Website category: jobs
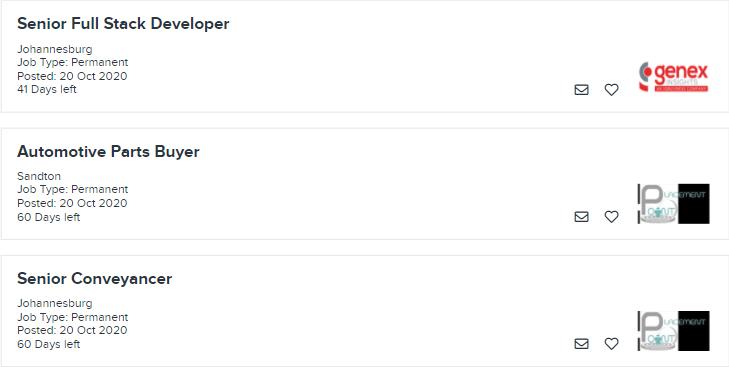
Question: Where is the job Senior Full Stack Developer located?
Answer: Johannesburg

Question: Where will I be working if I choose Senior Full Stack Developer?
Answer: Johannesburg

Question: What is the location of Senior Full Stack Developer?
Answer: Johannesburg

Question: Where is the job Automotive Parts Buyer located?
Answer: Sandton

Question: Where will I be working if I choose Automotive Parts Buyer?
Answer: Sandton

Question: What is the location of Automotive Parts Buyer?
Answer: Sandton

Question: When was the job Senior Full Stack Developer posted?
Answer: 20 Oct 2020

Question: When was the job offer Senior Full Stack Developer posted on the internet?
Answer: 20 Oct 2020

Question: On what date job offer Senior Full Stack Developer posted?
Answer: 20 Oct 2020

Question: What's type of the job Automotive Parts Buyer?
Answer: Job Type: Permanent

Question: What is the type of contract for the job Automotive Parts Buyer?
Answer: Job Type: Permanent

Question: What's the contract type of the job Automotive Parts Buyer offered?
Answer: Job Type: Permanent

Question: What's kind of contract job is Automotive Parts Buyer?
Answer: Job Type: Permanent

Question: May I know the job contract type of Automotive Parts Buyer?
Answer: Job Type: Permanent

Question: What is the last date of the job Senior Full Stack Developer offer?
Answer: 41 Days left

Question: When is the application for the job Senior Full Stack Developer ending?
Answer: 41 Days left

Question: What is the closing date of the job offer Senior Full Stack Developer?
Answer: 41 Days left

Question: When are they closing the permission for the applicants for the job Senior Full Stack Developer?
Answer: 41 Days left

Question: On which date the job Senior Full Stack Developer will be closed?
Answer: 41 Days left

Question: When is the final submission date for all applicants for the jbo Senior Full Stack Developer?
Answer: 41 Days left

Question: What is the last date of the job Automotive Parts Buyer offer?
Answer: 60 Days left

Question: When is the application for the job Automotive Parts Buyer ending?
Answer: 60 Days left

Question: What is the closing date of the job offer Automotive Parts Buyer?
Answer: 60 Days left

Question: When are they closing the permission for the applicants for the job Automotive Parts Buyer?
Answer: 60 Days left

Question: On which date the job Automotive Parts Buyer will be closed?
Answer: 60 Days left

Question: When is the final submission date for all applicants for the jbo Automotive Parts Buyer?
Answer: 60 Days left

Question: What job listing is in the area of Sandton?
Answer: Automotive Parts Buyer

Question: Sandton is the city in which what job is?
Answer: Automotive Parts Buyer

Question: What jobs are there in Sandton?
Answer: Automotive Parts Buyer

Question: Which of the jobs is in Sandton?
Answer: Automotive Parts Buyer

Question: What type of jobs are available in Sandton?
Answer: Automotive Parts Buyer

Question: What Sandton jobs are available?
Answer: Automotive Parts Buyer